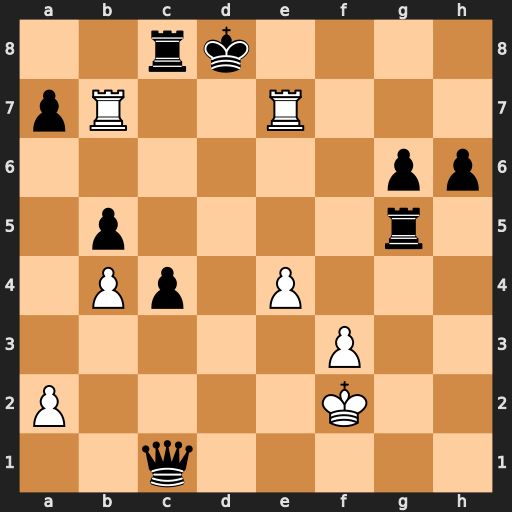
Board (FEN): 2rk4/pR2R3/6pp/1p4r1/1Pp1P3/5P2/P4K2/2q5
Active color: w
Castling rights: -
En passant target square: -
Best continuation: Rbd7#